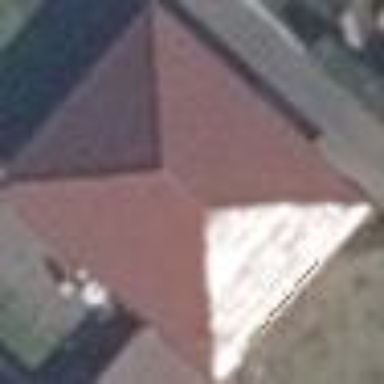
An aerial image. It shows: Building with hipped roof in red color. The roof is oriented along the structure.